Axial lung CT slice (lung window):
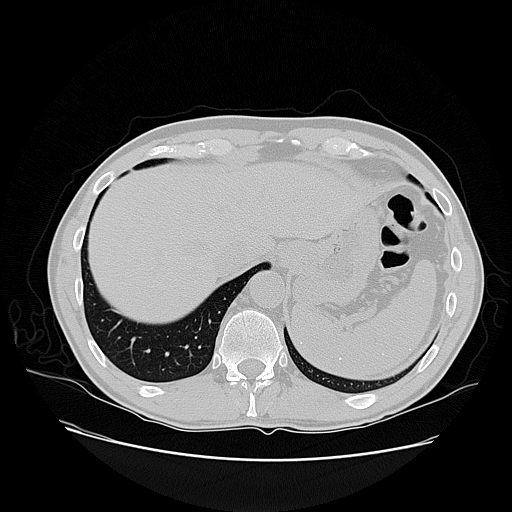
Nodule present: no